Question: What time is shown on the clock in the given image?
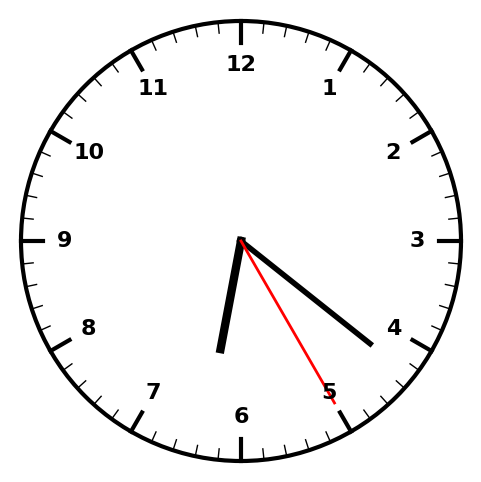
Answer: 06:21:25